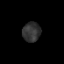
Tissue: prostate
Cell type: T cells
Senescence score: 0.2542
Nuclear area (px): 338
Mean DAPI intensity: 51.145